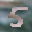
Label: 5